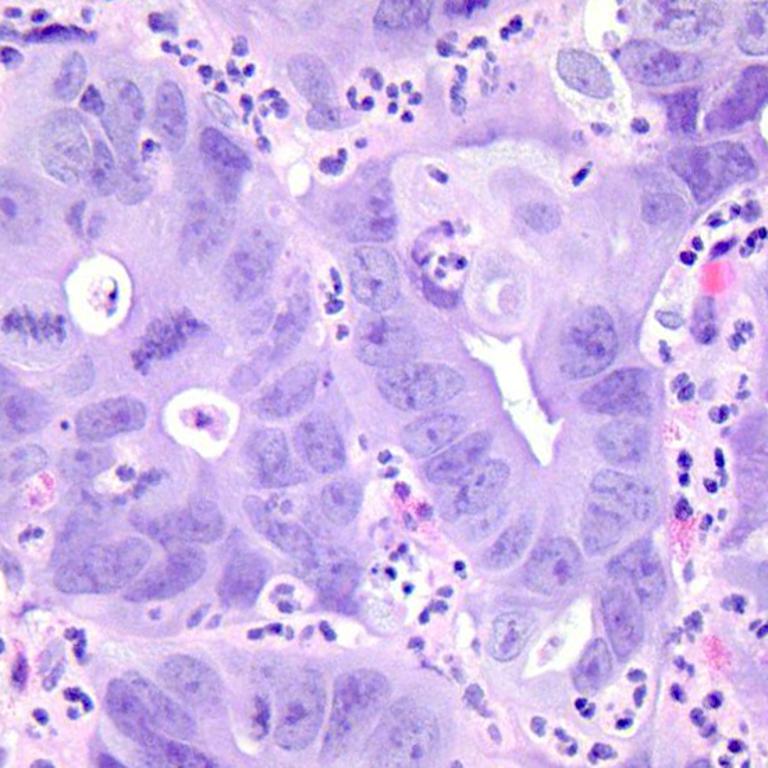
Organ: colon
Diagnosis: adenocarcinomas